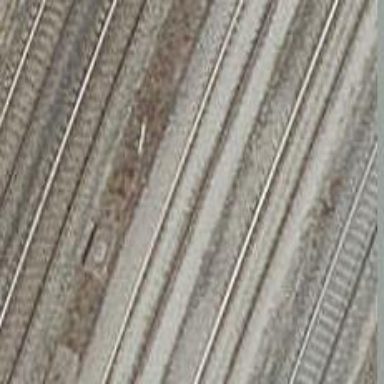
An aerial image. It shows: Railway track with contact lines for electrification.